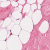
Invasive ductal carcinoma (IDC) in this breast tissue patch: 0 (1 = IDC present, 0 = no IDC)